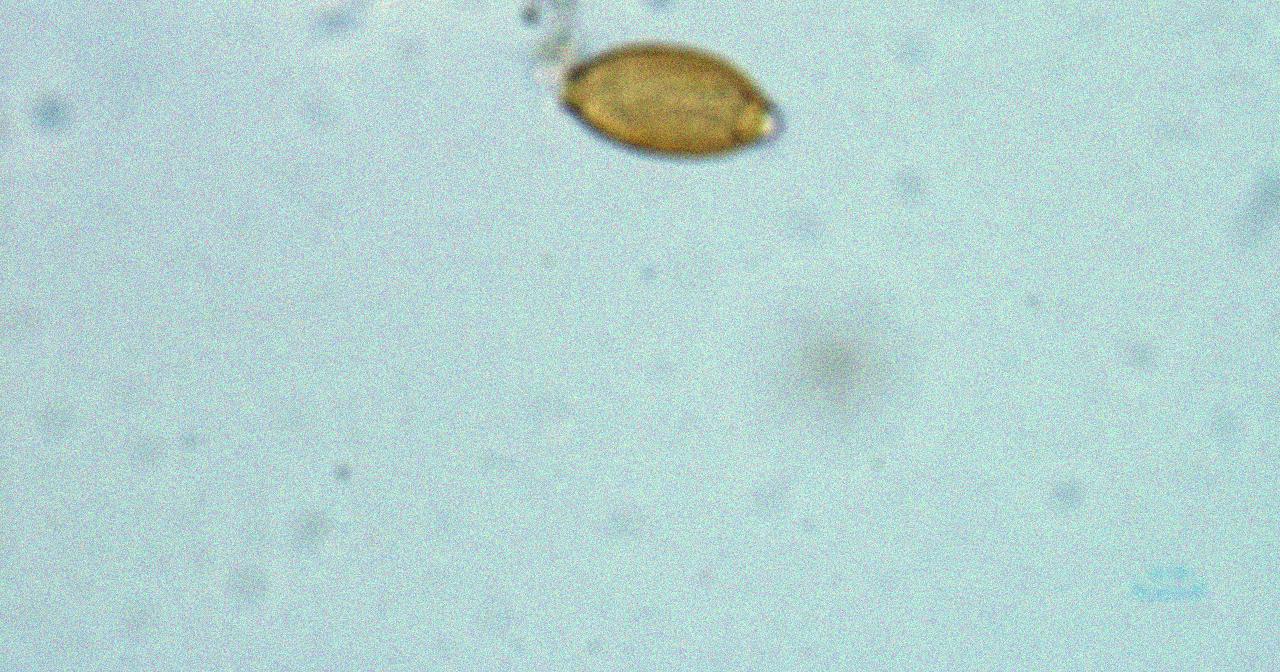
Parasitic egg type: Trichuris trichiura